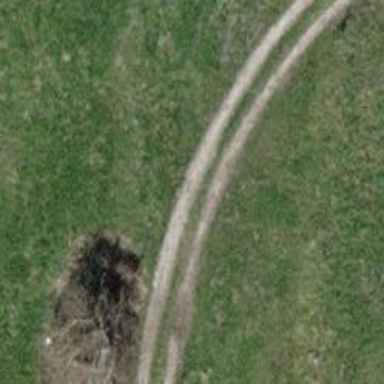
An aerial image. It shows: Track road with grade4 tracktype.